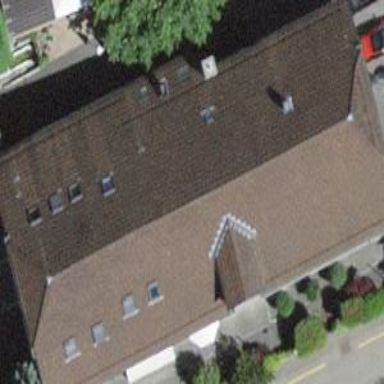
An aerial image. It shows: Building with half-hipped roof made of roof tiles.